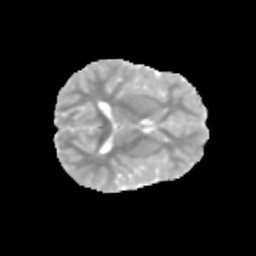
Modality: MD
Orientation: axial
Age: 9
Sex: male
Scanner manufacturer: siemens
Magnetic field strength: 3 T
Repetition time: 3.8 s
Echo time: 0.07 s